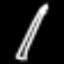
Label: pencil